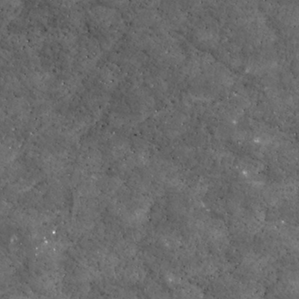
Label: non_frost